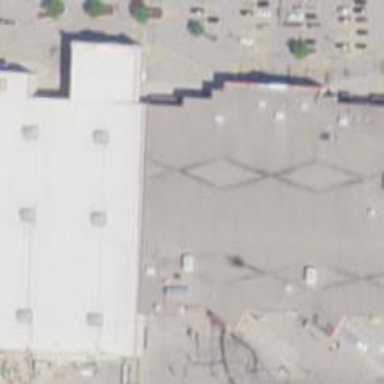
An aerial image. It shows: Retail building housing supermarket.